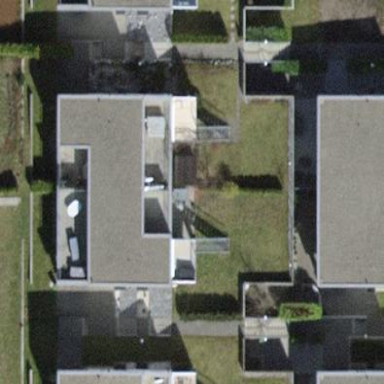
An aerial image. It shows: Semi-detached house with flat roof.